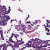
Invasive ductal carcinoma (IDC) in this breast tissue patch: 1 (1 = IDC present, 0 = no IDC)